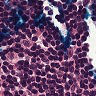
Metastatic tissue present: no